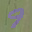
Label: 9